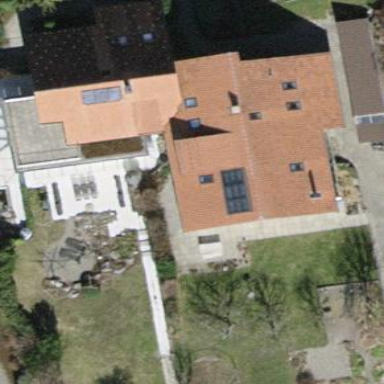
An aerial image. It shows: House with tile roof.